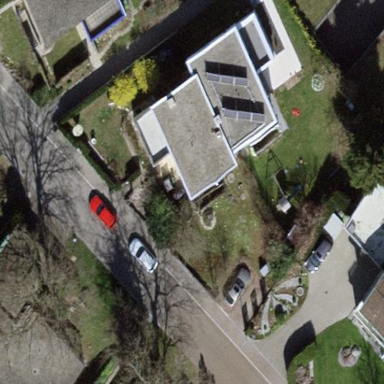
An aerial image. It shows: House with flat roof.